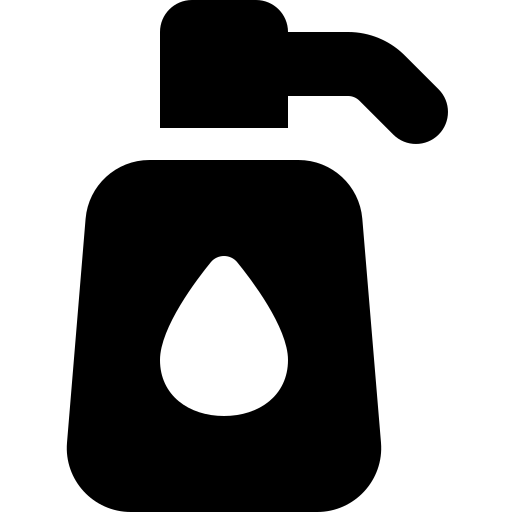
Tags: icon, FontAwesome, fa-icon, solid, pump, soap